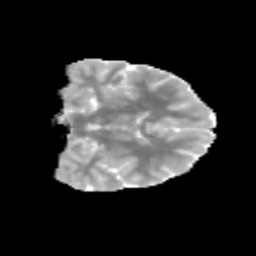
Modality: MD
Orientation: coronal
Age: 13
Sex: female
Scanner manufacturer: siemens
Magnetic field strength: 3 T
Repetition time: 3.8 s
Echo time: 0.07 s